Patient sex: M
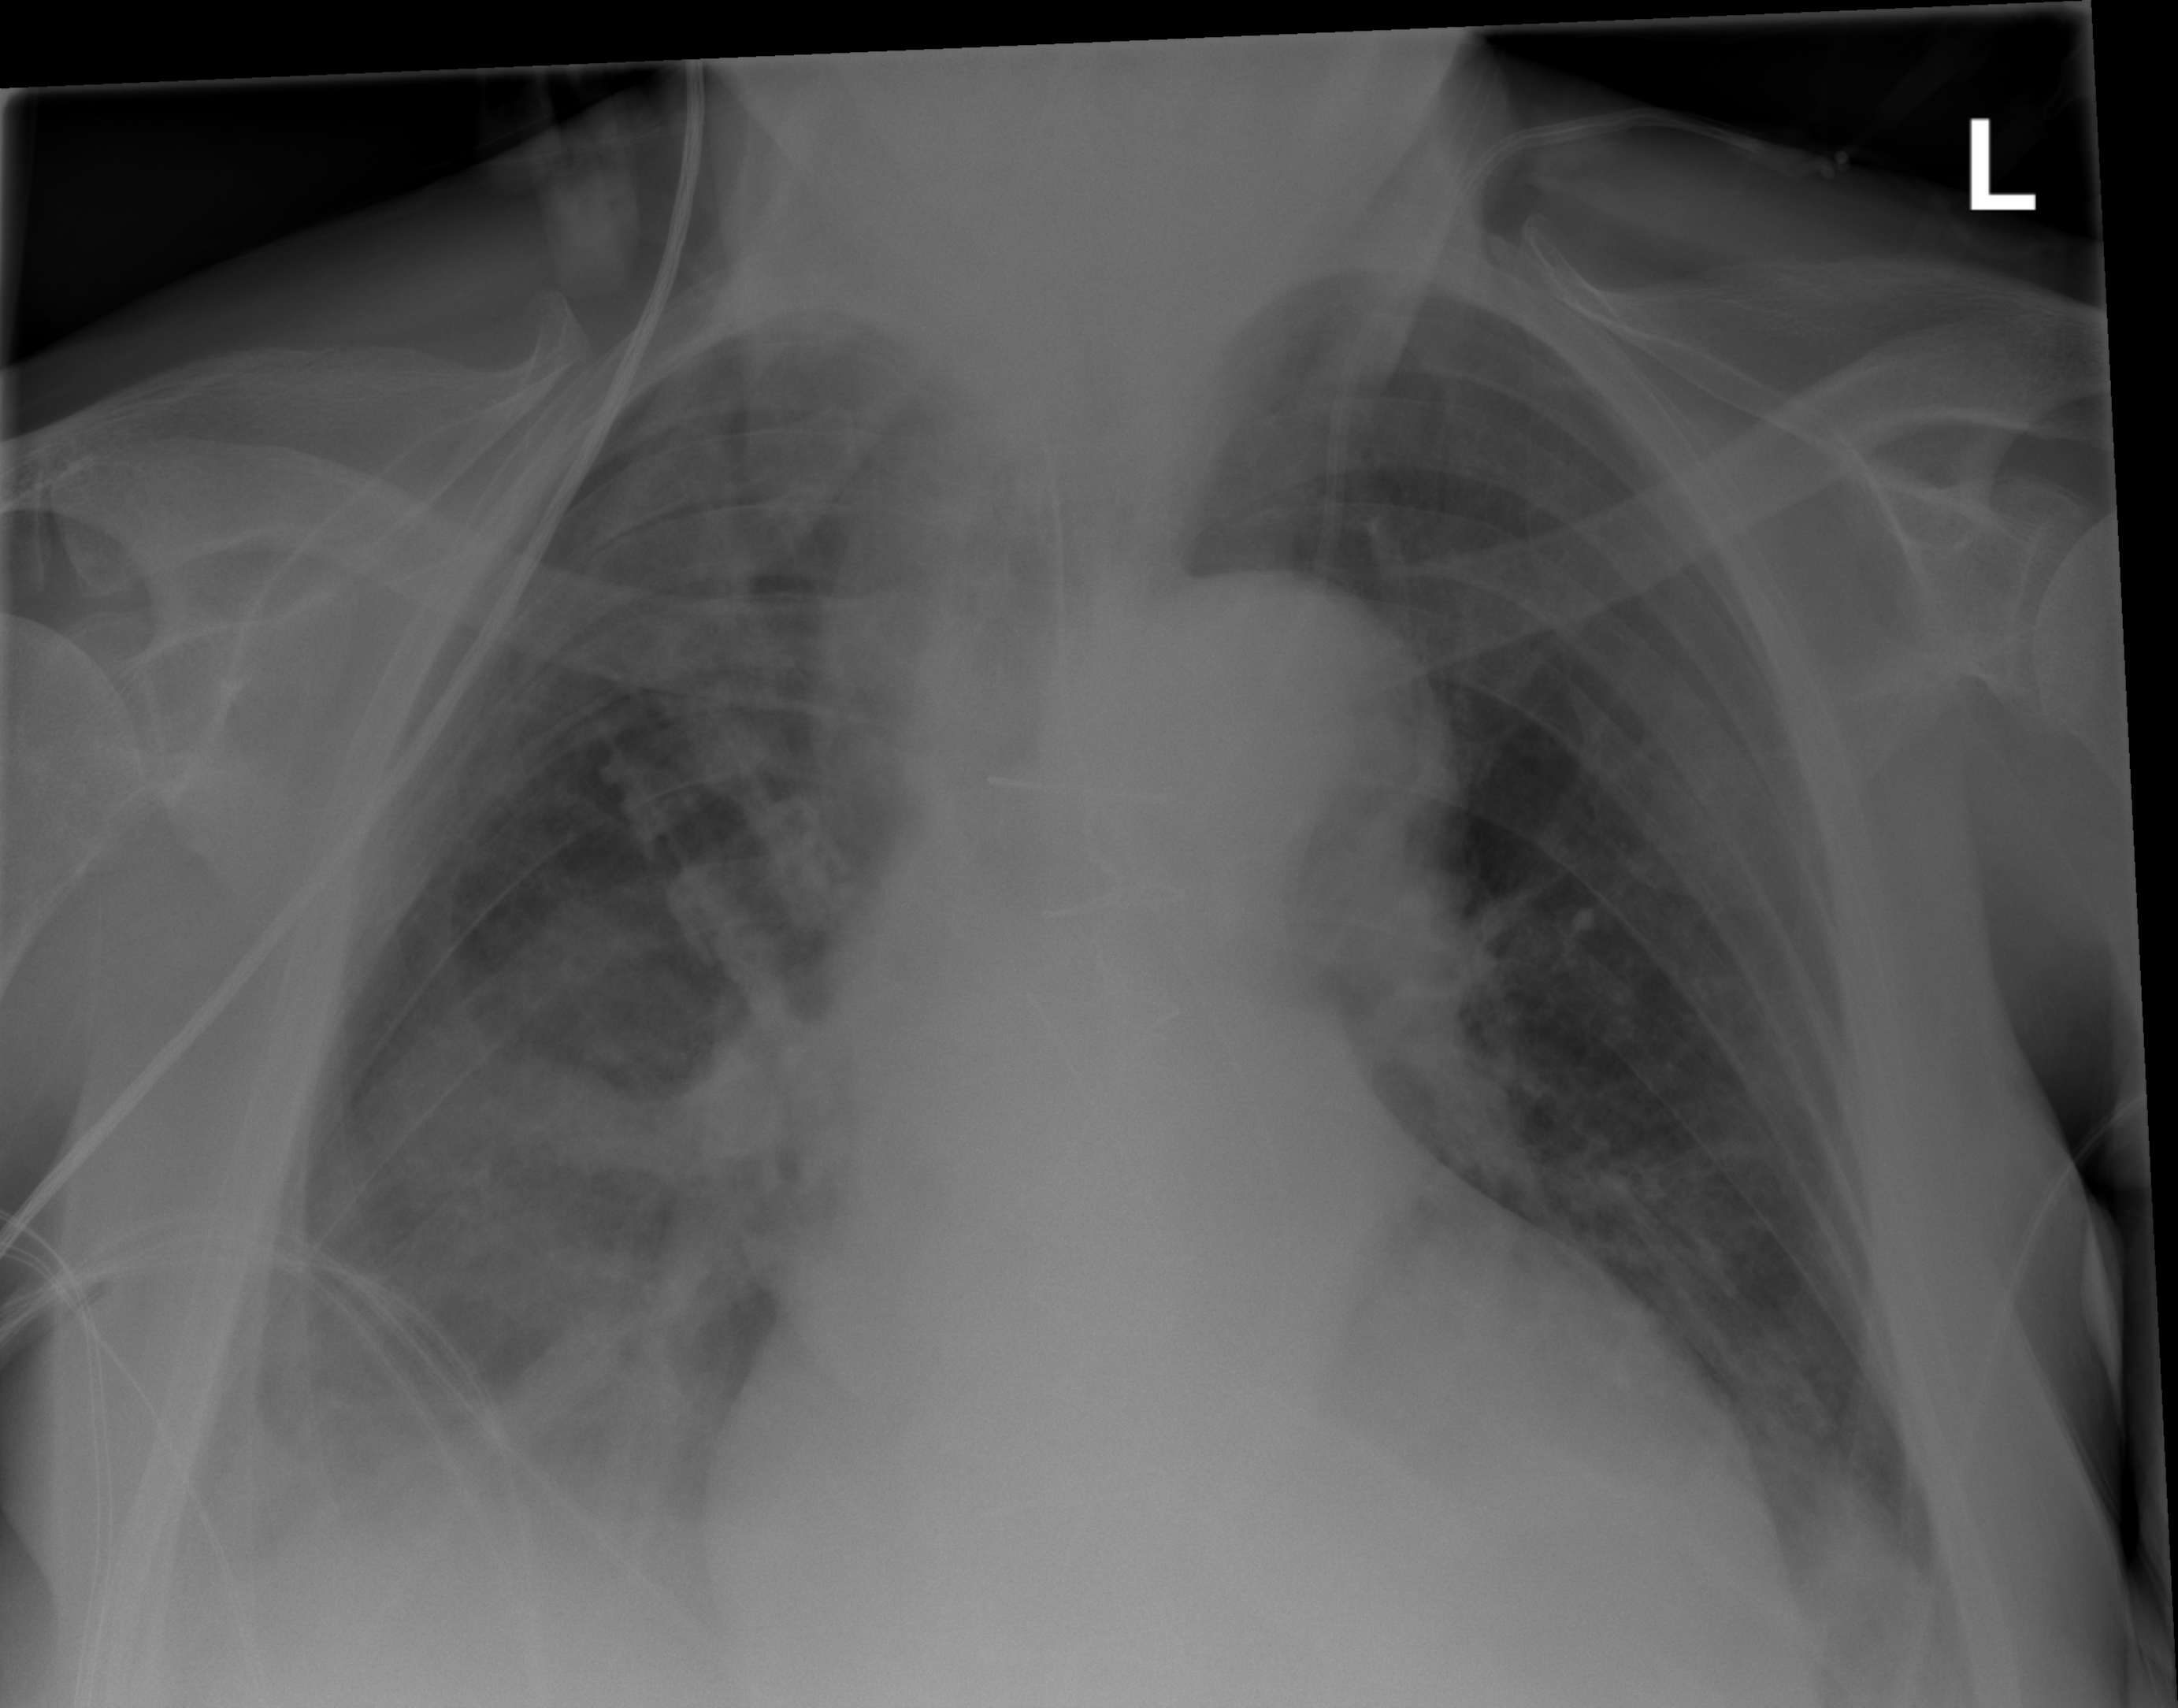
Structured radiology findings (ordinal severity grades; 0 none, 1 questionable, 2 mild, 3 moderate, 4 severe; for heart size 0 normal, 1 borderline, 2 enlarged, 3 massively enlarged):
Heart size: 2
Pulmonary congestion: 2
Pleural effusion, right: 3
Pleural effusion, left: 2
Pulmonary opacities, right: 2
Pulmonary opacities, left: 2
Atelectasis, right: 2
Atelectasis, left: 2